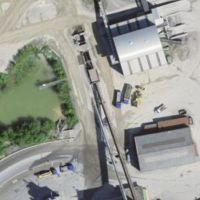
EUNIS habitat code: 56
Species observed at this site:
Menyanthes trifoliata